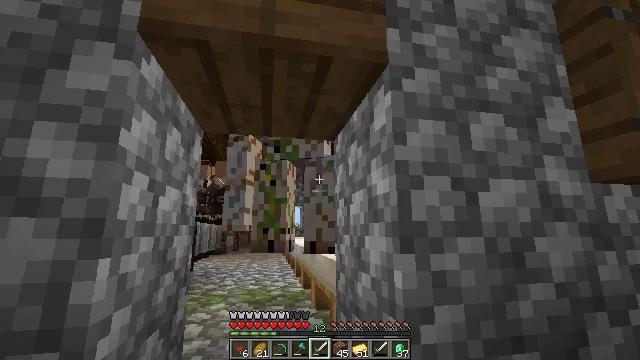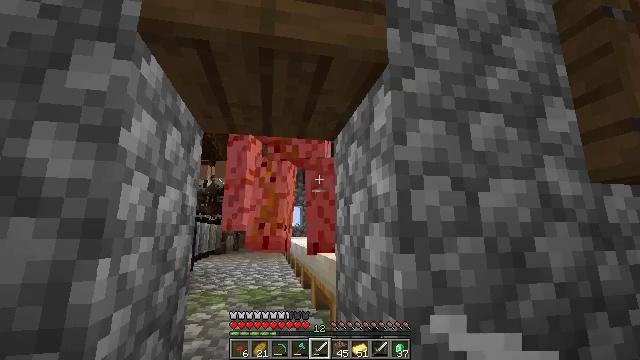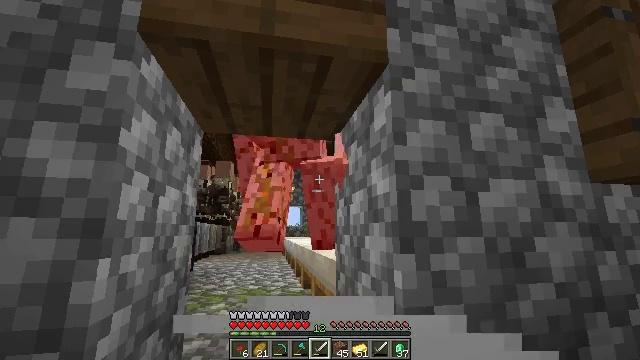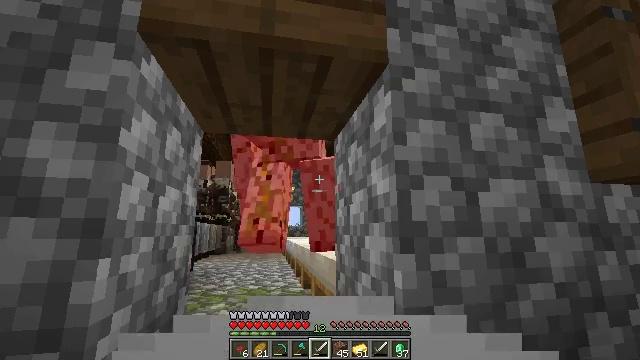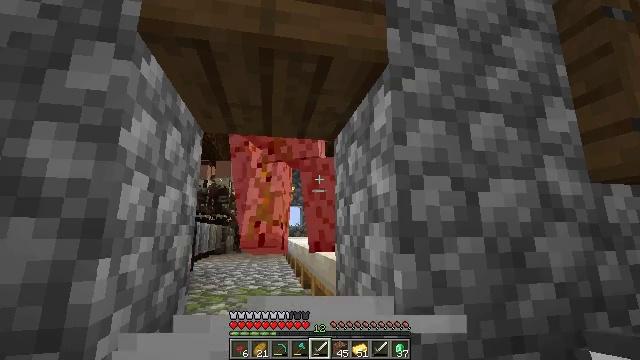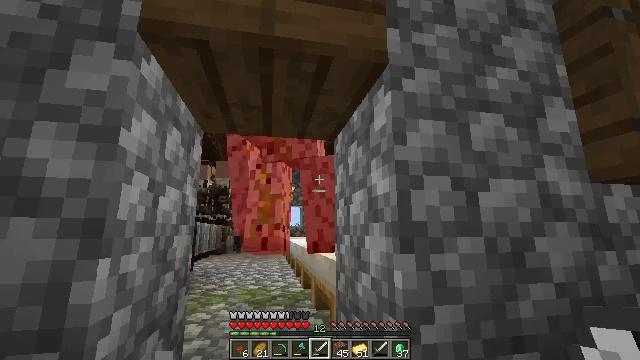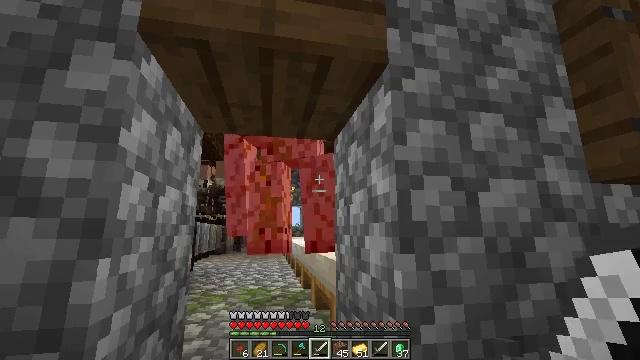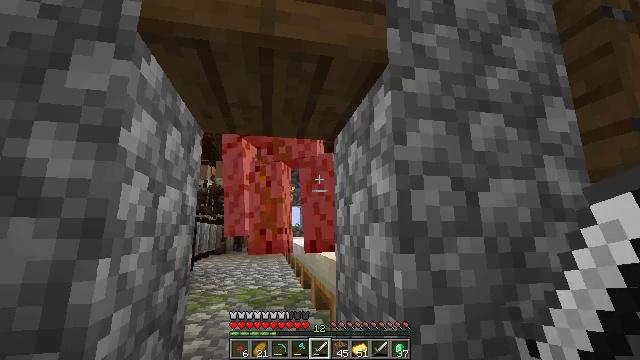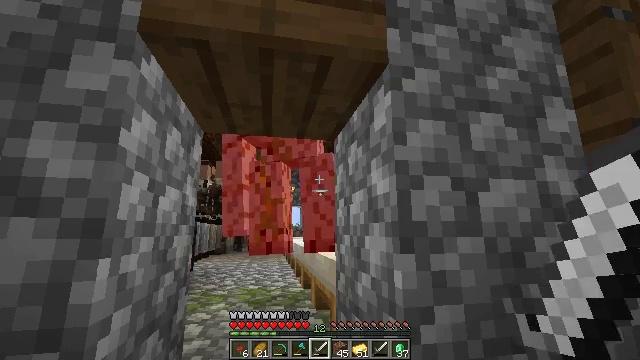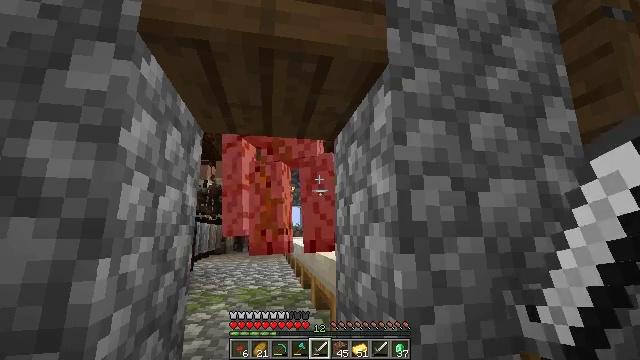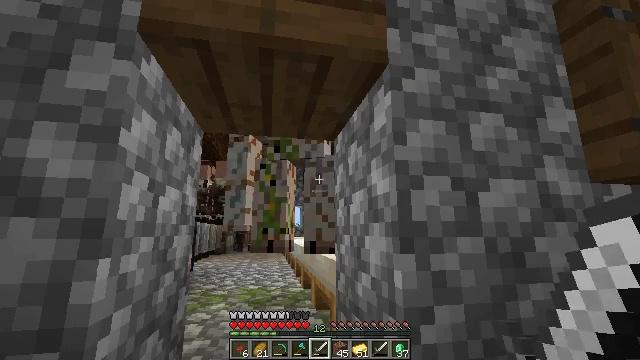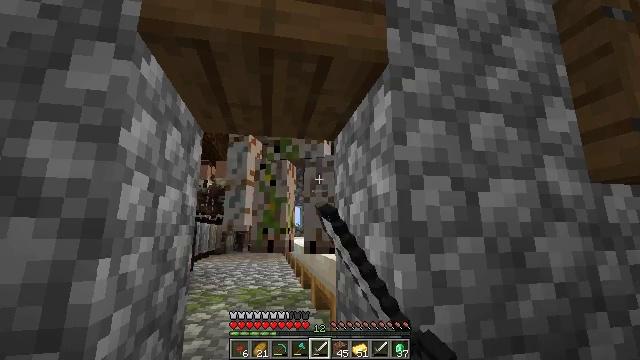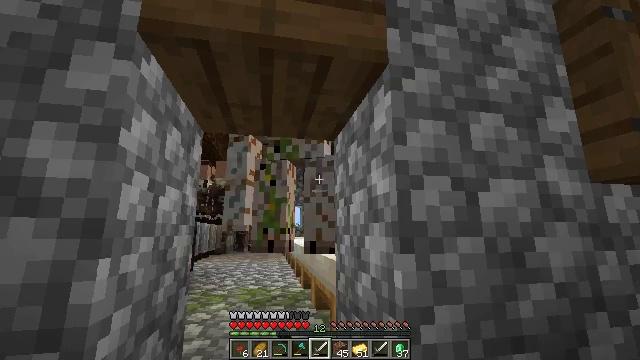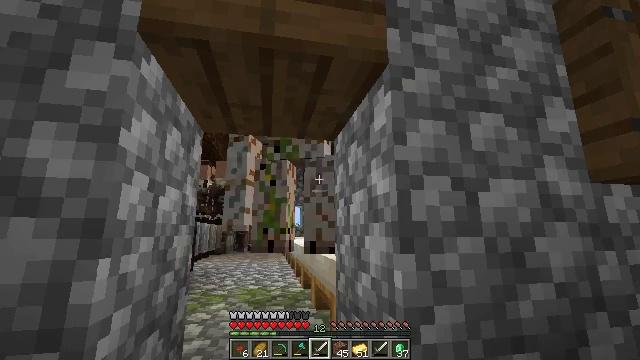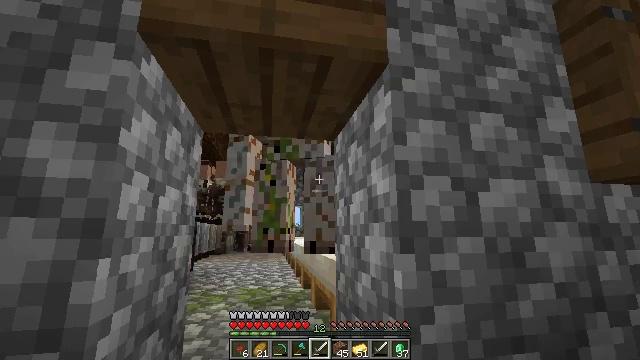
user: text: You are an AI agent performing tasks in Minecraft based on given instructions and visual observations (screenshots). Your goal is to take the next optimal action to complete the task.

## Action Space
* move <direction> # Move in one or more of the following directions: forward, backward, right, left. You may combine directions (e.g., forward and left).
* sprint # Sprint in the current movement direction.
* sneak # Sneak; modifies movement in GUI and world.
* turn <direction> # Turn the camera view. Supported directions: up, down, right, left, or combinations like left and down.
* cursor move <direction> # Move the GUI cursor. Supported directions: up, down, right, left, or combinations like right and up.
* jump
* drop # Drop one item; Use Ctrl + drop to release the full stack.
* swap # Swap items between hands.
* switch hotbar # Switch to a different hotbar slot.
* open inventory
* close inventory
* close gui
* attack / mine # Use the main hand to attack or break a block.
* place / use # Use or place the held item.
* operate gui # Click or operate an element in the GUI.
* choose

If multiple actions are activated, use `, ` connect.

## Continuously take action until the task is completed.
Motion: motion action
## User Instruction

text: Defeat the iron golem.
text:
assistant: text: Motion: sneak
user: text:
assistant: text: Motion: sneak
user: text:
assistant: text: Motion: sneak
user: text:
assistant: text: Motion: sneak
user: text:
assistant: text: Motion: sneak
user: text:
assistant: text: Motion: sneak
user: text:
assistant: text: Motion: sneak
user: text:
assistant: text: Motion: sneak
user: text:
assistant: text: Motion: sneak
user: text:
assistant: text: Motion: sneak, attack / mine
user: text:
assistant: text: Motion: sneak, attack / mine
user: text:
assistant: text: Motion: sneak, attack / mine
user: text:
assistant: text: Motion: sneak, attack / mine
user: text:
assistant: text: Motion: sneak
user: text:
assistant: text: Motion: sneak